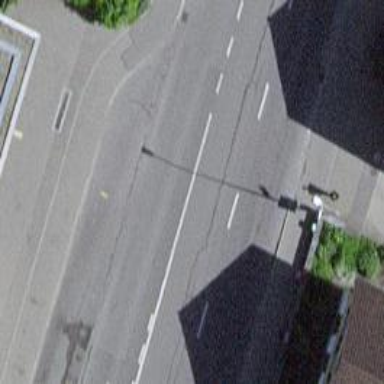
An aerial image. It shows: Public transport stop position.